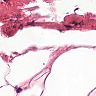
Metastatic tissue present: no